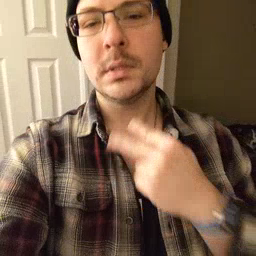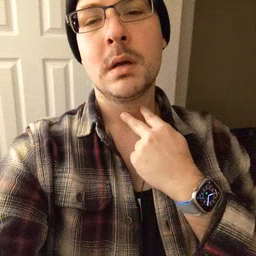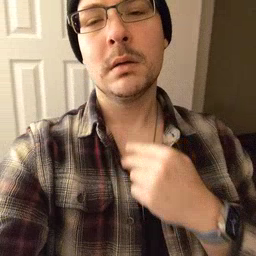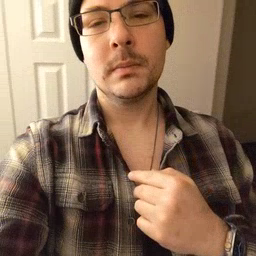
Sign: stuck